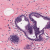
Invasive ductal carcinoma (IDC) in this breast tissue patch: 0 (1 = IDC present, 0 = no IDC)